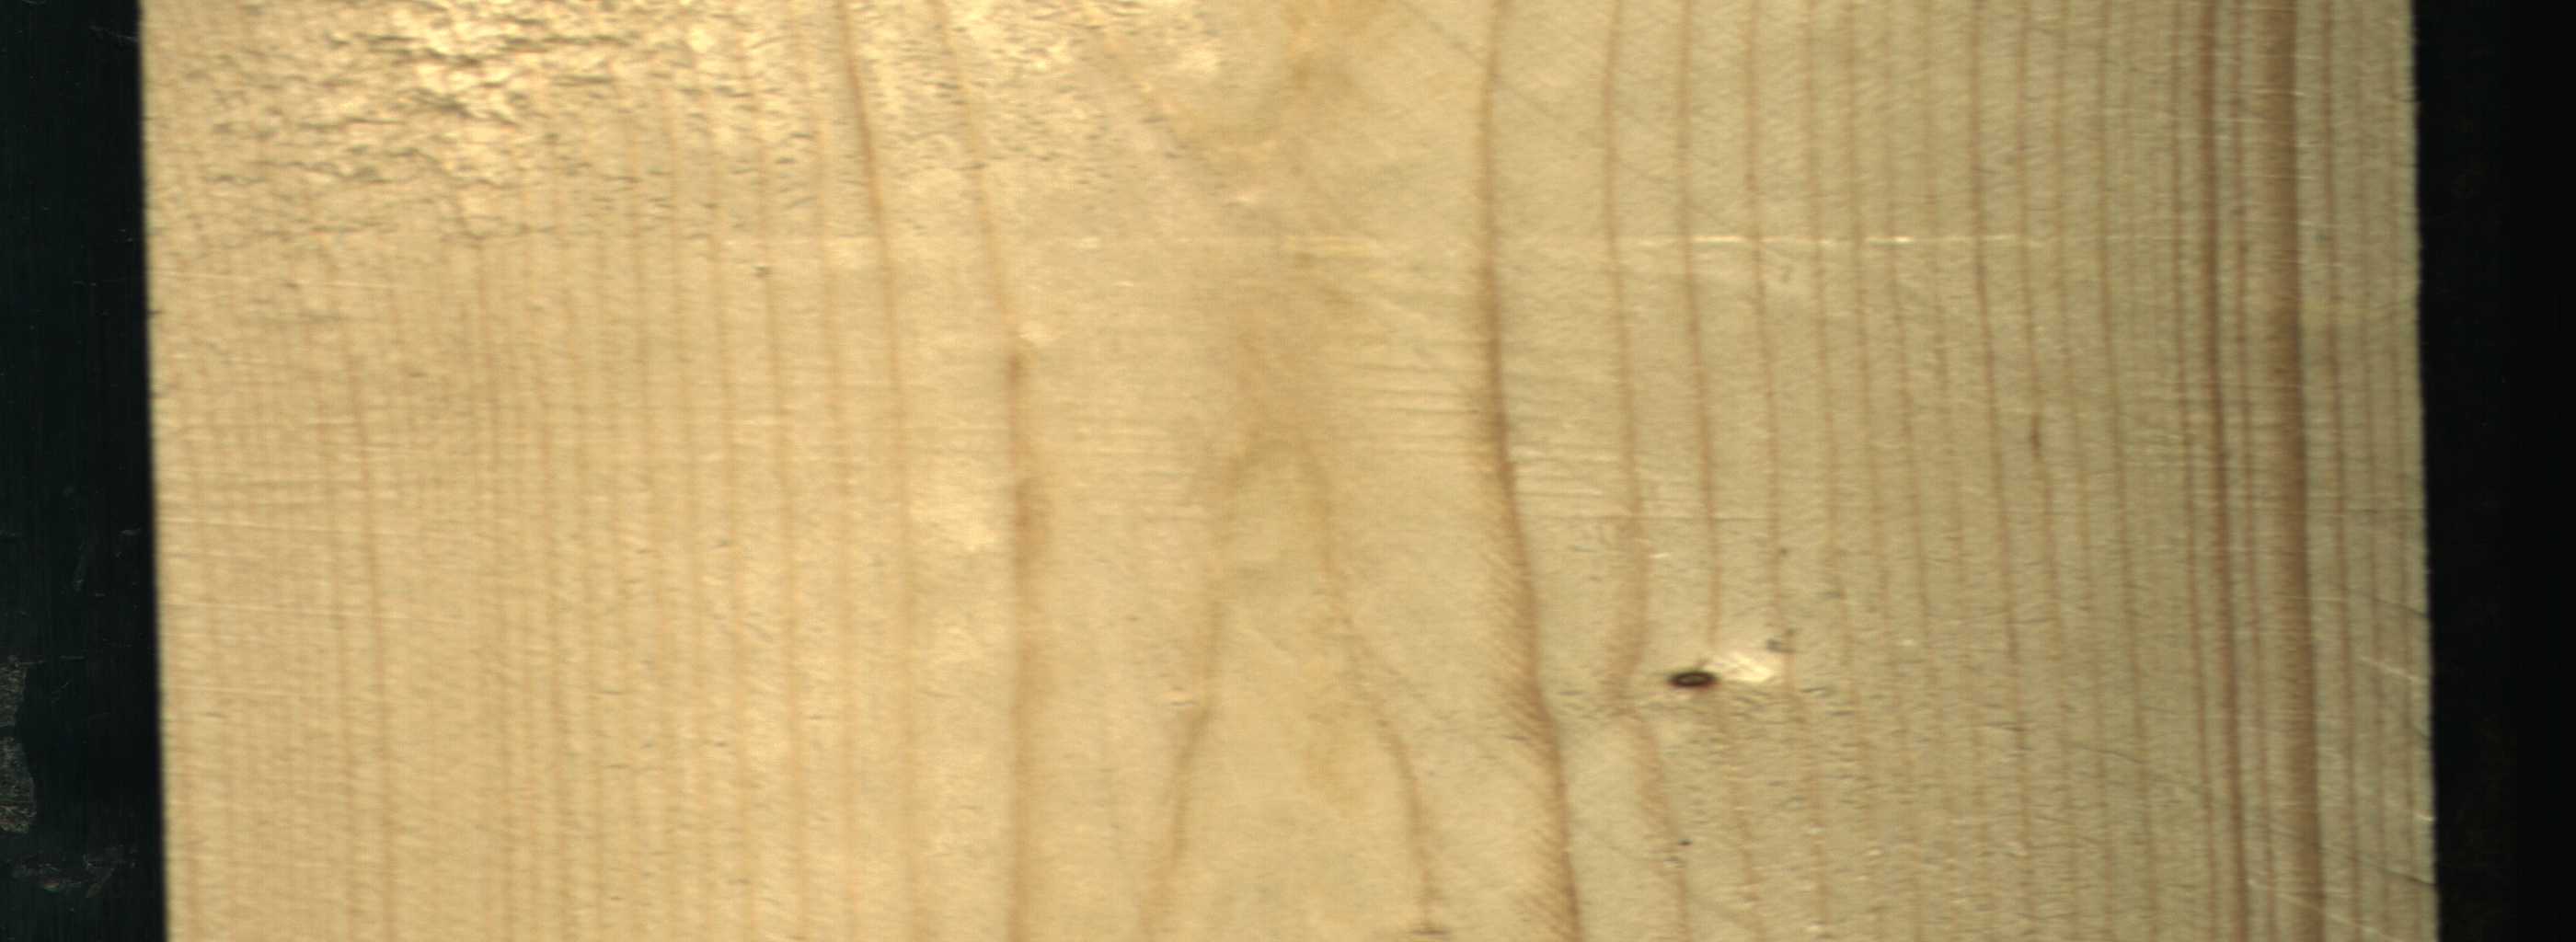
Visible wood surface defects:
Live_Knot